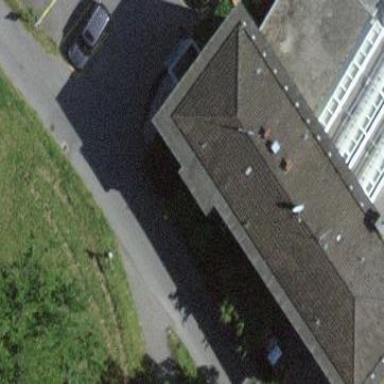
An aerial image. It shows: Building that is combination of restaurant and hotel.